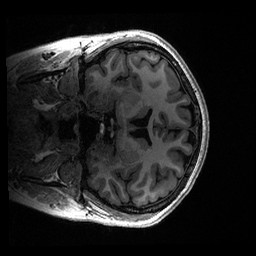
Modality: T1w
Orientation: coronal
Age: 21
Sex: female
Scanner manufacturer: ge
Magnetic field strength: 3 T
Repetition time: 0.006952 s
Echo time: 0.00292 s